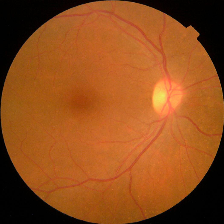
Diabetic retinopathy grade: No DR